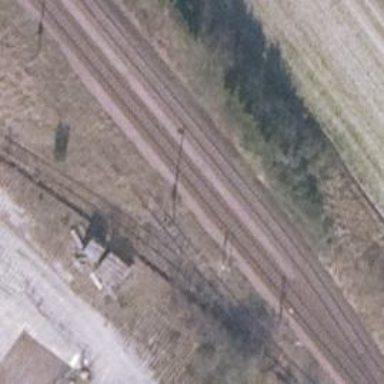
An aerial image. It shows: Railway switch.